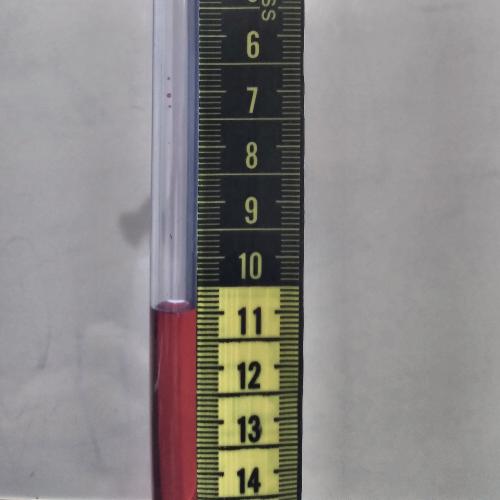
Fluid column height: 11.0 cm